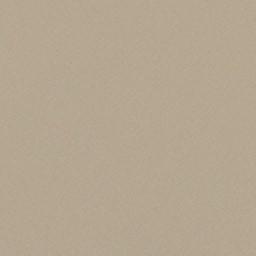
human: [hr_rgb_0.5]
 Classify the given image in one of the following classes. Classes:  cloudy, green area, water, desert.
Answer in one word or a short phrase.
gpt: desert